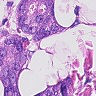
Metastatic tissue present: yes